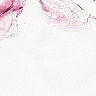
Metastatic tissue present: no